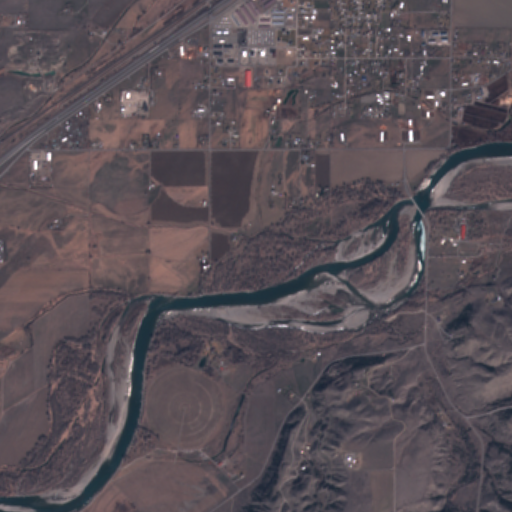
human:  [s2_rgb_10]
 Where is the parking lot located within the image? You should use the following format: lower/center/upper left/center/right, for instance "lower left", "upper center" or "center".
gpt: The parking lot is located in the center right of the image.
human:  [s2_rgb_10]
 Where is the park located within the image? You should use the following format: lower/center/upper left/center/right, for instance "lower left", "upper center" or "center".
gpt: There is no park in the image.